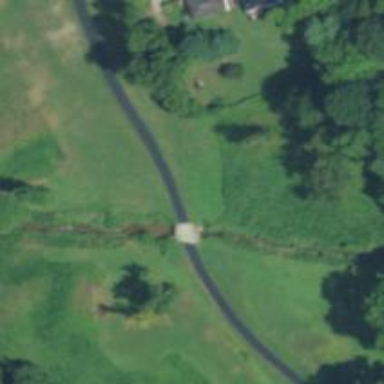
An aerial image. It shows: Driveway bridge on service road.